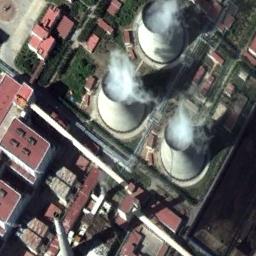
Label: thermal_power_station